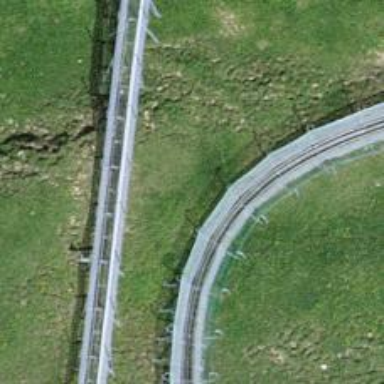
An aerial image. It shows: Miniature railway bridge leading to summer toboggan attraction.